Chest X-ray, AP view. Patient: 24 years old, sex M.
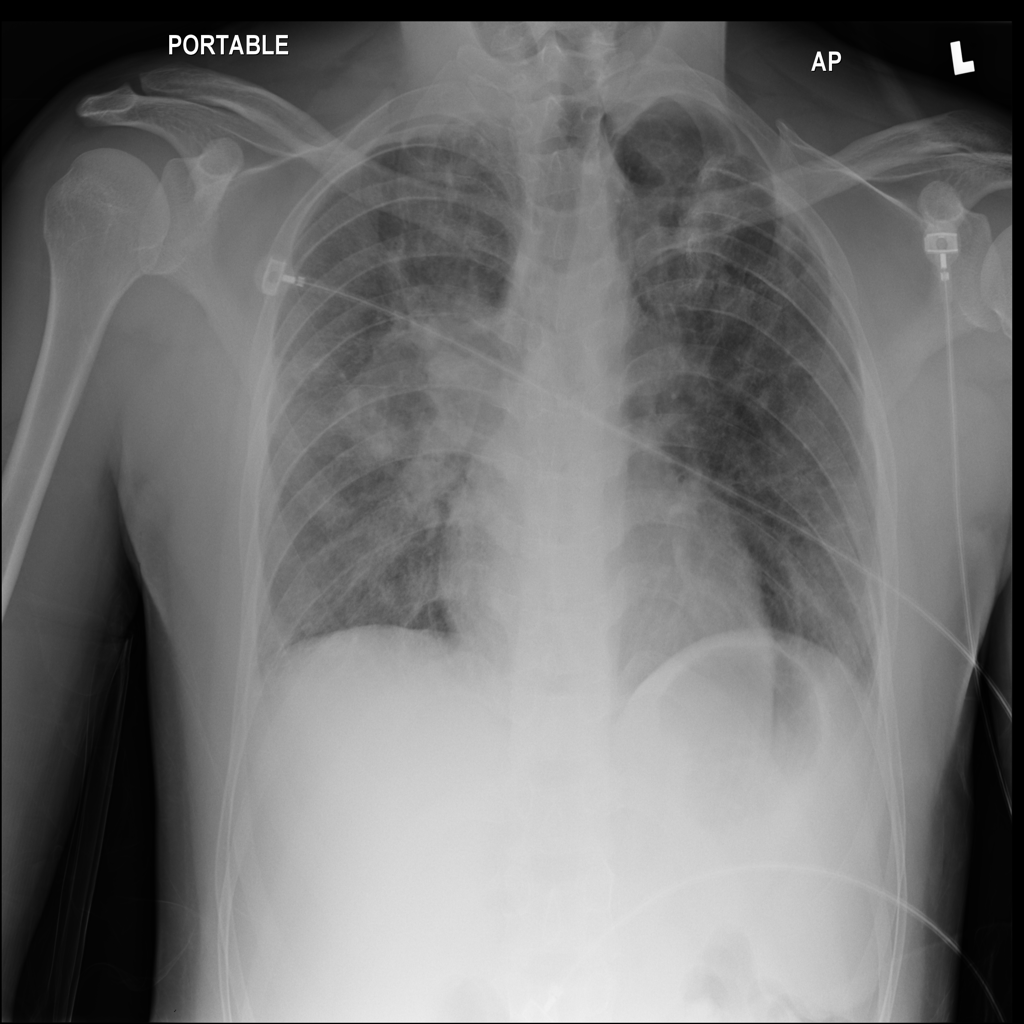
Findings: Consolidation, Mass